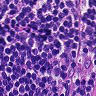
Metastatic tissue present: no